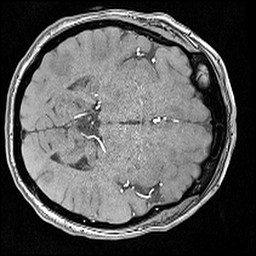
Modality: angio
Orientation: axial
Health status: ill
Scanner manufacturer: siemens
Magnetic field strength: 3 T
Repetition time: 0.023 s
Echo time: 0.00418 s